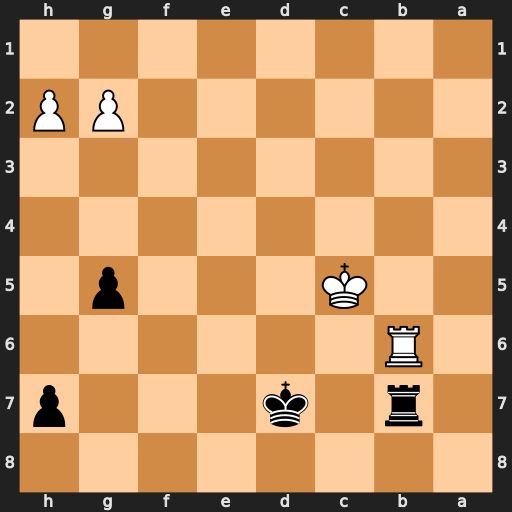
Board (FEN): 8/1r1k3p/1R6/2K3p1/8/8/6PP/8
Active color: b
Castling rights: -
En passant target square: -
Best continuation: Rxb6 Kxb6 Kd6